Question:
Please refer the uploaded image which got when I run my web application.
Now i want to edit the values which i select from gridview and fill given checkboklist control with only checked items which is in database.
For example when I click for the item whose id is 5, it has 2 values "Yellow" and "Brown", so now only that values in checkboxlist control should be checked.
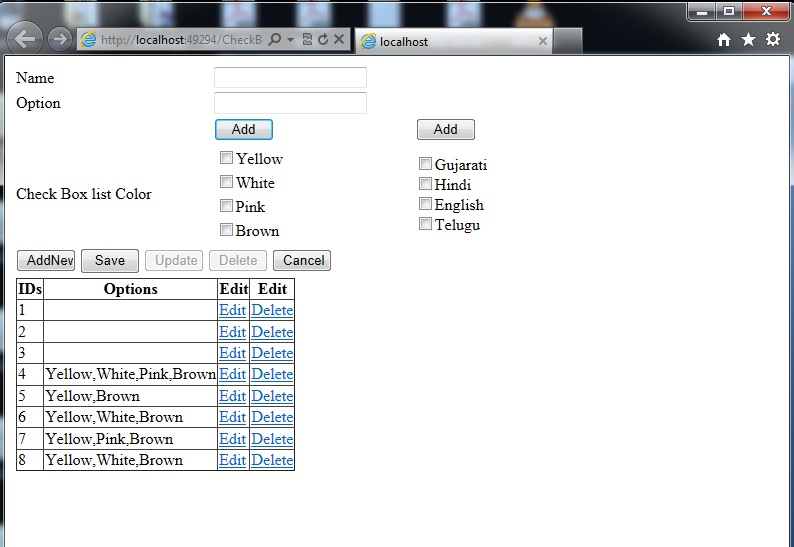
Answer: '''
string colors = "Yellow,Brown";
string[] col = colors.Split(',');
foreach (ListItem lst in CheckBoxList1.Items)
{
for (int i = 0; i <= col.Length-1; i++)
{
if (lst.Text == col[i])
{
lst.Selected = true;
break;
}
}
}
'''
Here 'string colors' is your string which holds the comma seperated values .